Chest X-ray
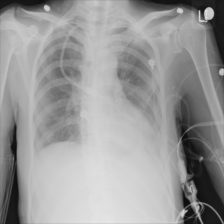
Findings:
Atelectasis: negative
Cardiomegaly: negative
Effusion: negative
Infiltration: negative
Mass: negative
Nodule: negative
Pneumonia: negative
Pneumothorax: negative
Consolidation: negative
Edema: negative
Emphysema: negative
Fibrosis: negative
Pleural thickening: negative
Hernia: negative